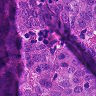
Metastatic tissue present: yes